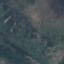
Land use / land cover class: HerbaceousVegetation